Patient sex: F
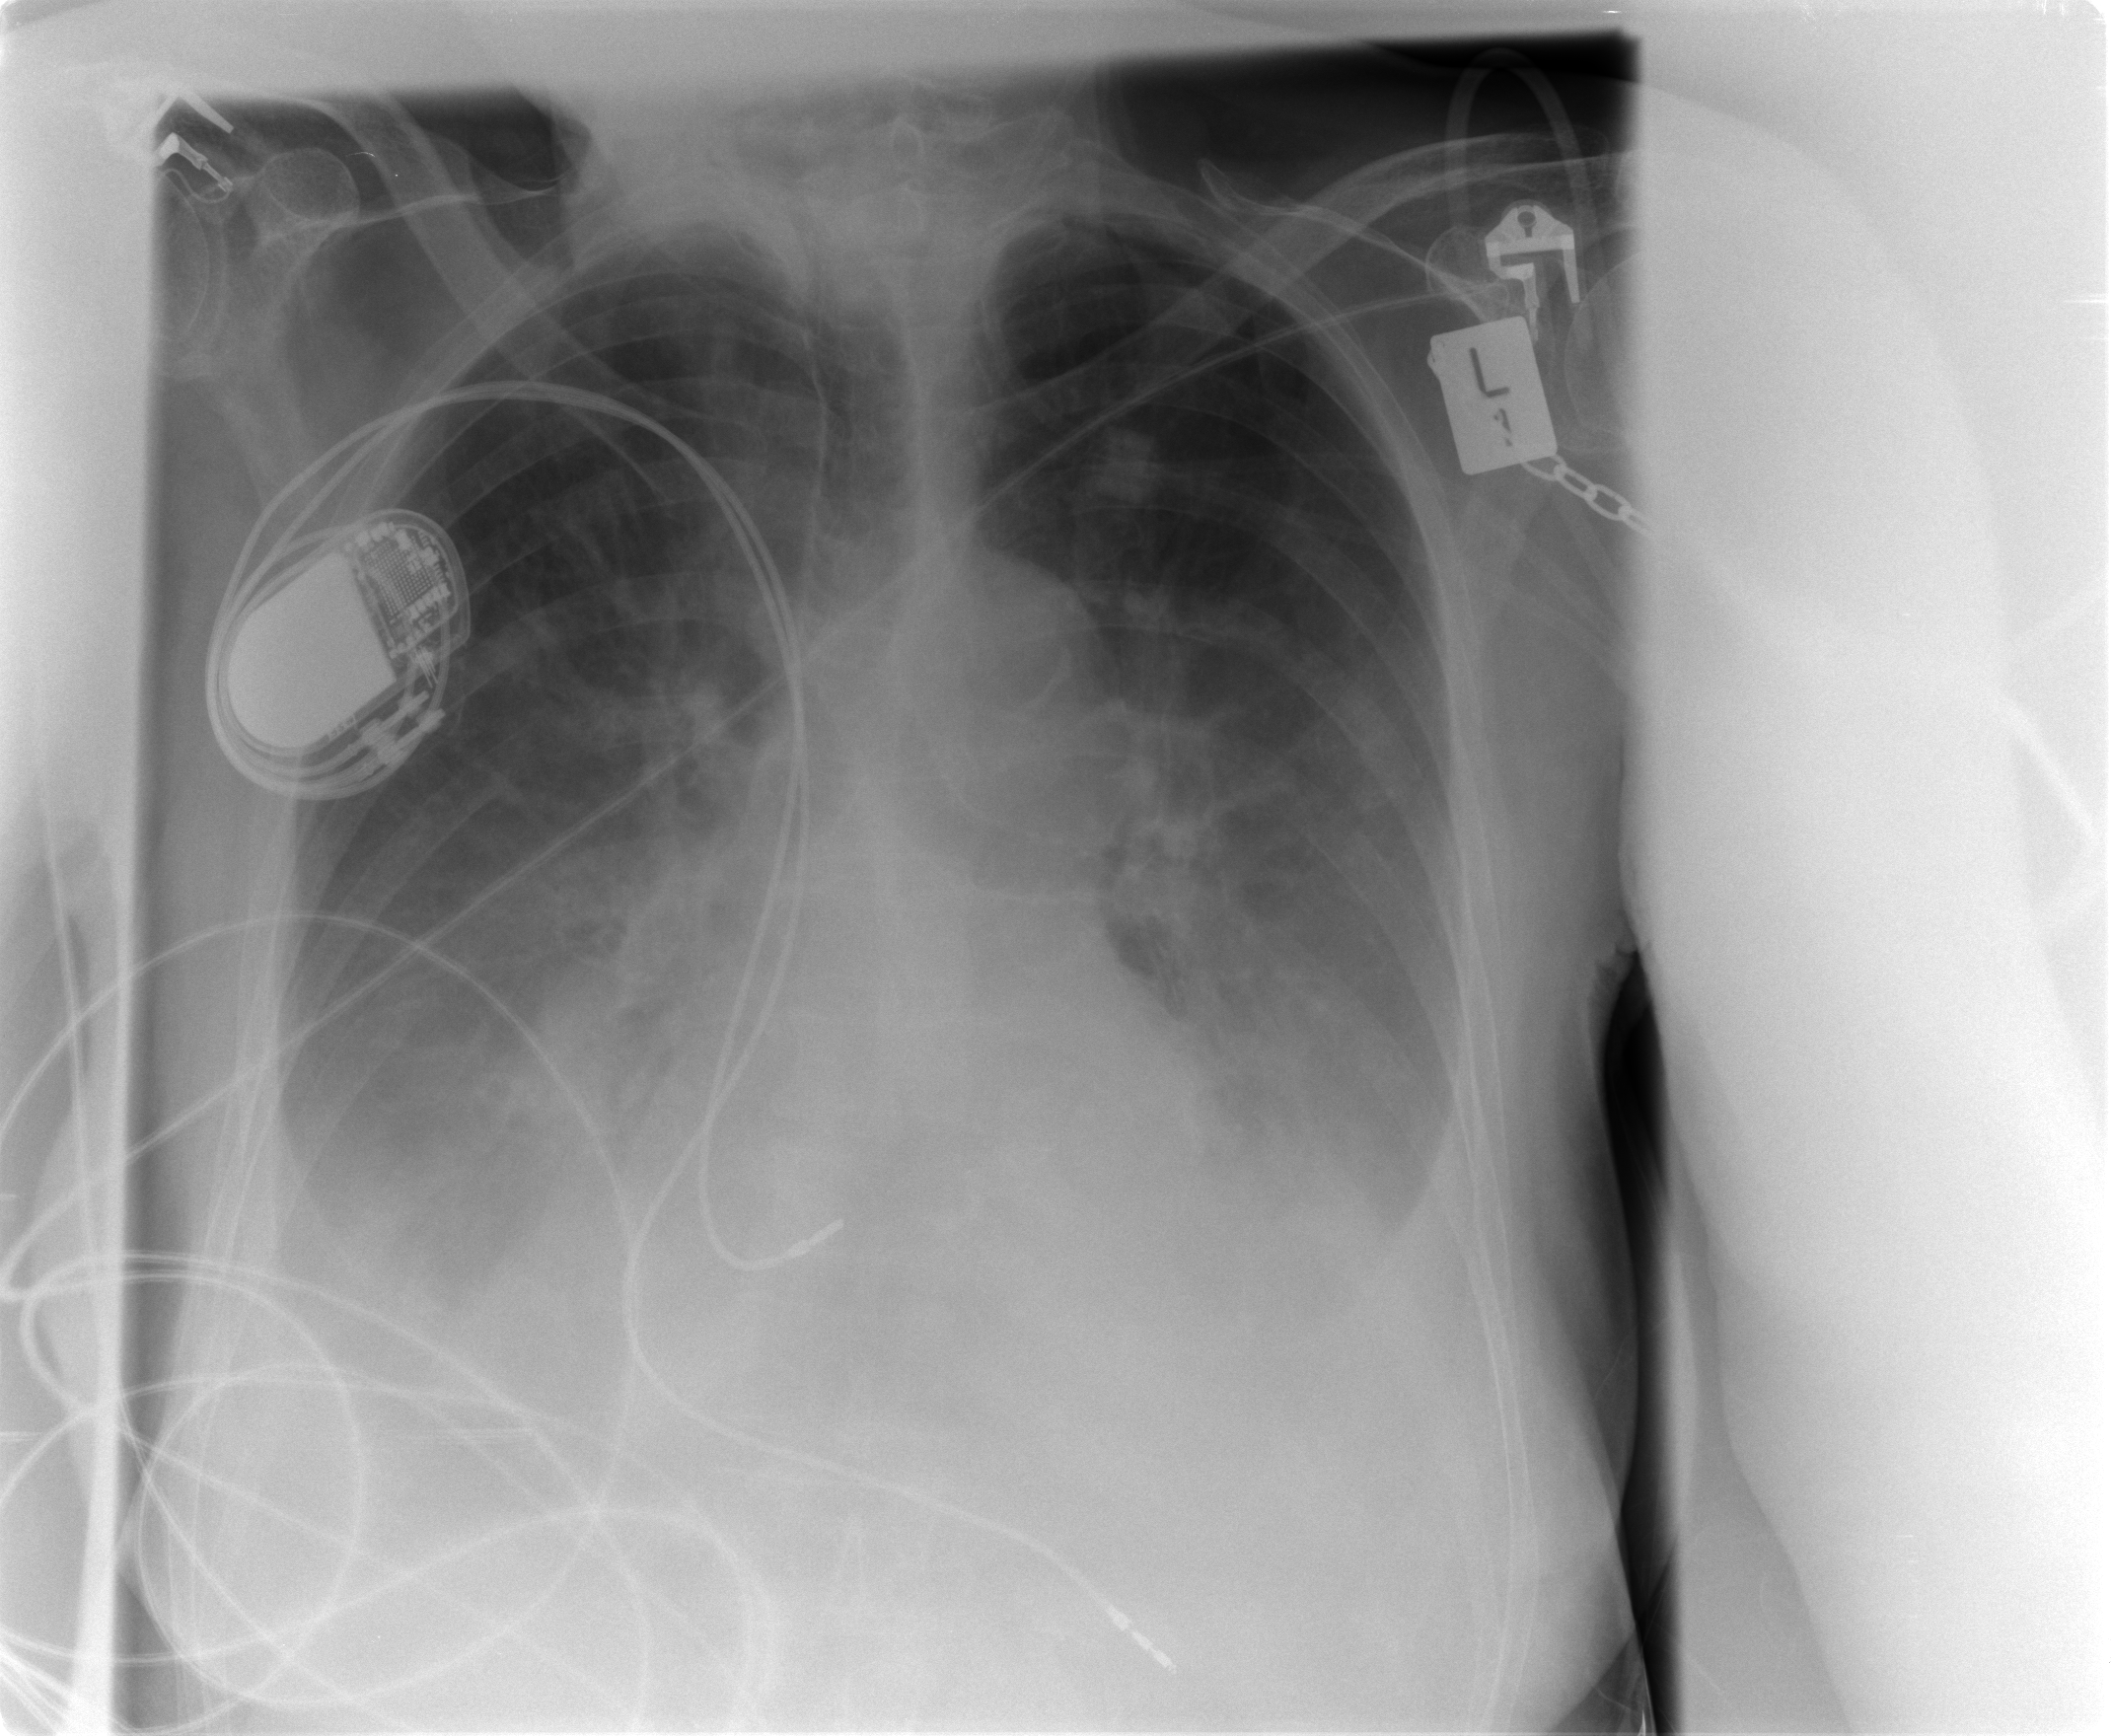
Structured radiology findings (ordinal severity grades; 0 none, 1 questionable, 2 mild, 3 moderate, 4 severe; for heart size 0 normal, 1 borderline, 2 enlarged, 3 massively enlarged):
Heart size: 0
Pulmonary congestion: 1
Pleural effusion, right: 2
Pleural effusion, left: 2
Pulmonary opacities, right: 0
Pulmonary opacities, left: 0
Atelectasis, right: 3
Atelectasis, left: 3